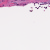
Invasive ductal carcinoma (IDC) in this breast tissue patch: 1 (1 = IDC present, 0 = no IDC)